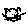
Label: cat